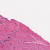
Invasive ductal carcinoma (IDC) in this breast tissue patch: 0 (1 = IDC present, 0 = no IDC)